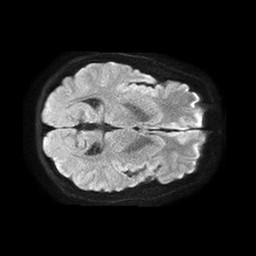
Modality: TRACE
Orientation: axial
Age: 59
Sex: female
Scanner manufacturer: philips
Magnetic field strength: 1.5 T
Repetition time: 4.6 s
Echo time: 0.08631 s